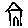
Label: house